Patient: sex M, age 52
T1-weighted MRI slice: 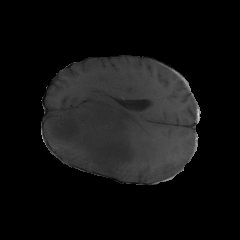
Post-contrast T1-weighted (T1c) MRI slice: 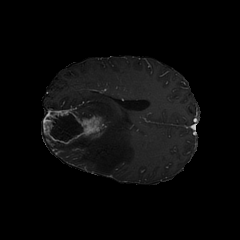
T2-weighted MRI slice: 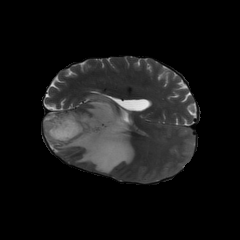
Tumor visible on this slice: yes
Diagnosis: Glioblastoma, IDH-wildtype
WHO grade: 4